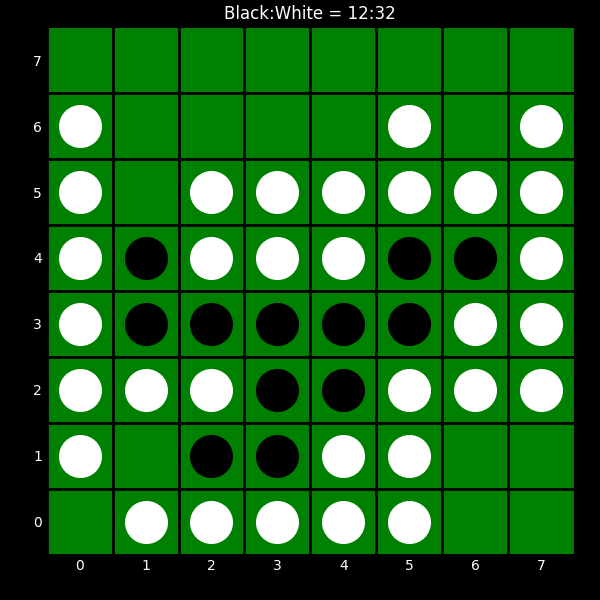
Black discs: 12
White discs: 32